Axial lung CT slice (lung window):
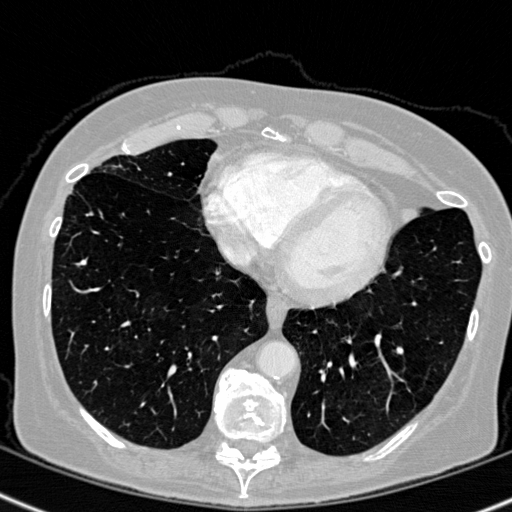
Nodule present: no